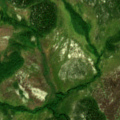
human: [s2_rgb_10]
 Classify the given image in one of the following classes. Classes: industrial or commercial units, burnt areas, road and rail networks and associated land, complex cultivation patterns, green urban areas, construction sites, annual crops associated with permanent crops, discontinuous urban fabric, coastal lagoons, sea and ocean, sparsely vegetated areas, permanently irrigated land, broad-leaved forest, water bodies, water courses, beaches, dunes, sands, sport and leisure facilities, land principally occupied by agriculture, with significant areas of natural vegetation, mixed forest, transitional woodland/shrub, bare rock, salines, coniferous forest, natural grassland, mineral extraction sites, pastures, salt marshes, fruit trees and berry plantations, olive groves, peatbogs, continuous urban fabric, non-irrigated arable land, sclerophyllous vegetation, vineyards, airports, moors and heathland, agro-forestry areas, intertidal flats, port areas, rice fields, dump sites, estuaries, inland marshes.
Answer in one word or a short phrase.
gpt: transitional woodland/shrub, peatbogs